Field crop: maize
Growth stage: 2
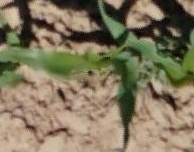
Species: maize